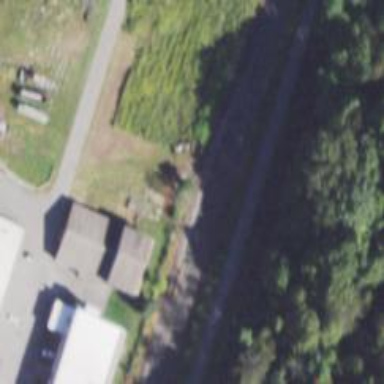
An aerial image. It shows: Railway siding with rails.